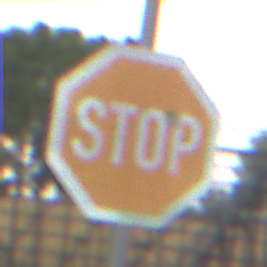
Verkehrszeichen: Stop
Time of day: MorningAfternoon
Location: Outdoor (RoadRail)
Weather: PartlyCloudy
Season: NotSpecified
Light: Natural